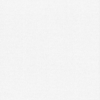
Label: dusty